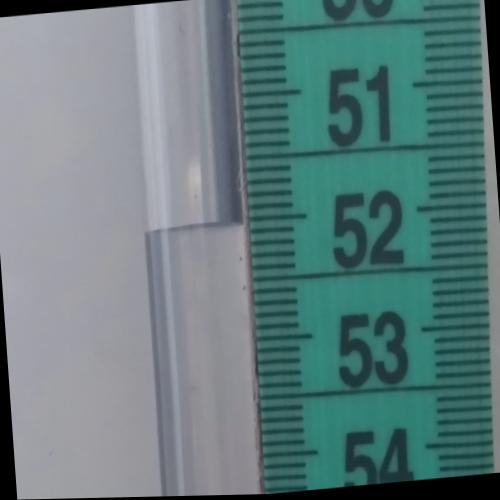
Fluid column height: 52.0 cm